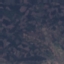
Land use / land cover: HerbaceousVegetation